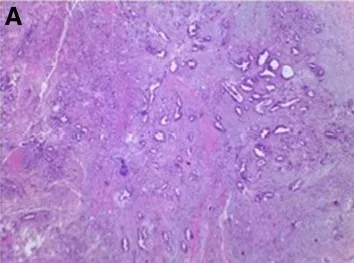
(A) Adenocarcinoma of the prostate Gleason score 3 + 3 = 6, grade group 1 (ISUP/WHO, 2016).
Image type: pathology (h&e)